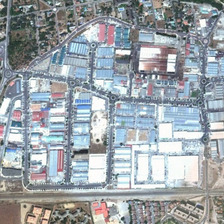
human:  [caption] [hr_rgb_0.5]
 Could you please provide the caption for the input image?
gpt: many buildings are in an industrial area .

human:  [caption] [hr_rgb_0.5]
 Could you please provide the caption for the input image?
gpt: many buildings are in an industrial area .

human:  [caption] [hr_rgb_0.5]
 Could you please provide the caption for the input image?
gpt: many buildings are in an industrial area .

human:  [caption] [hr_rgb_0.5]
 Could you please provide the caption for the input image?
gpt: many buildings are in an industrial area .

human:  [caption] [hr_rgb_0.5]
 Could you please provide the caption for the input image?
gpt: many buildings are in an industrial area .